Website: ulta-beauty
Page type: customer-info-address
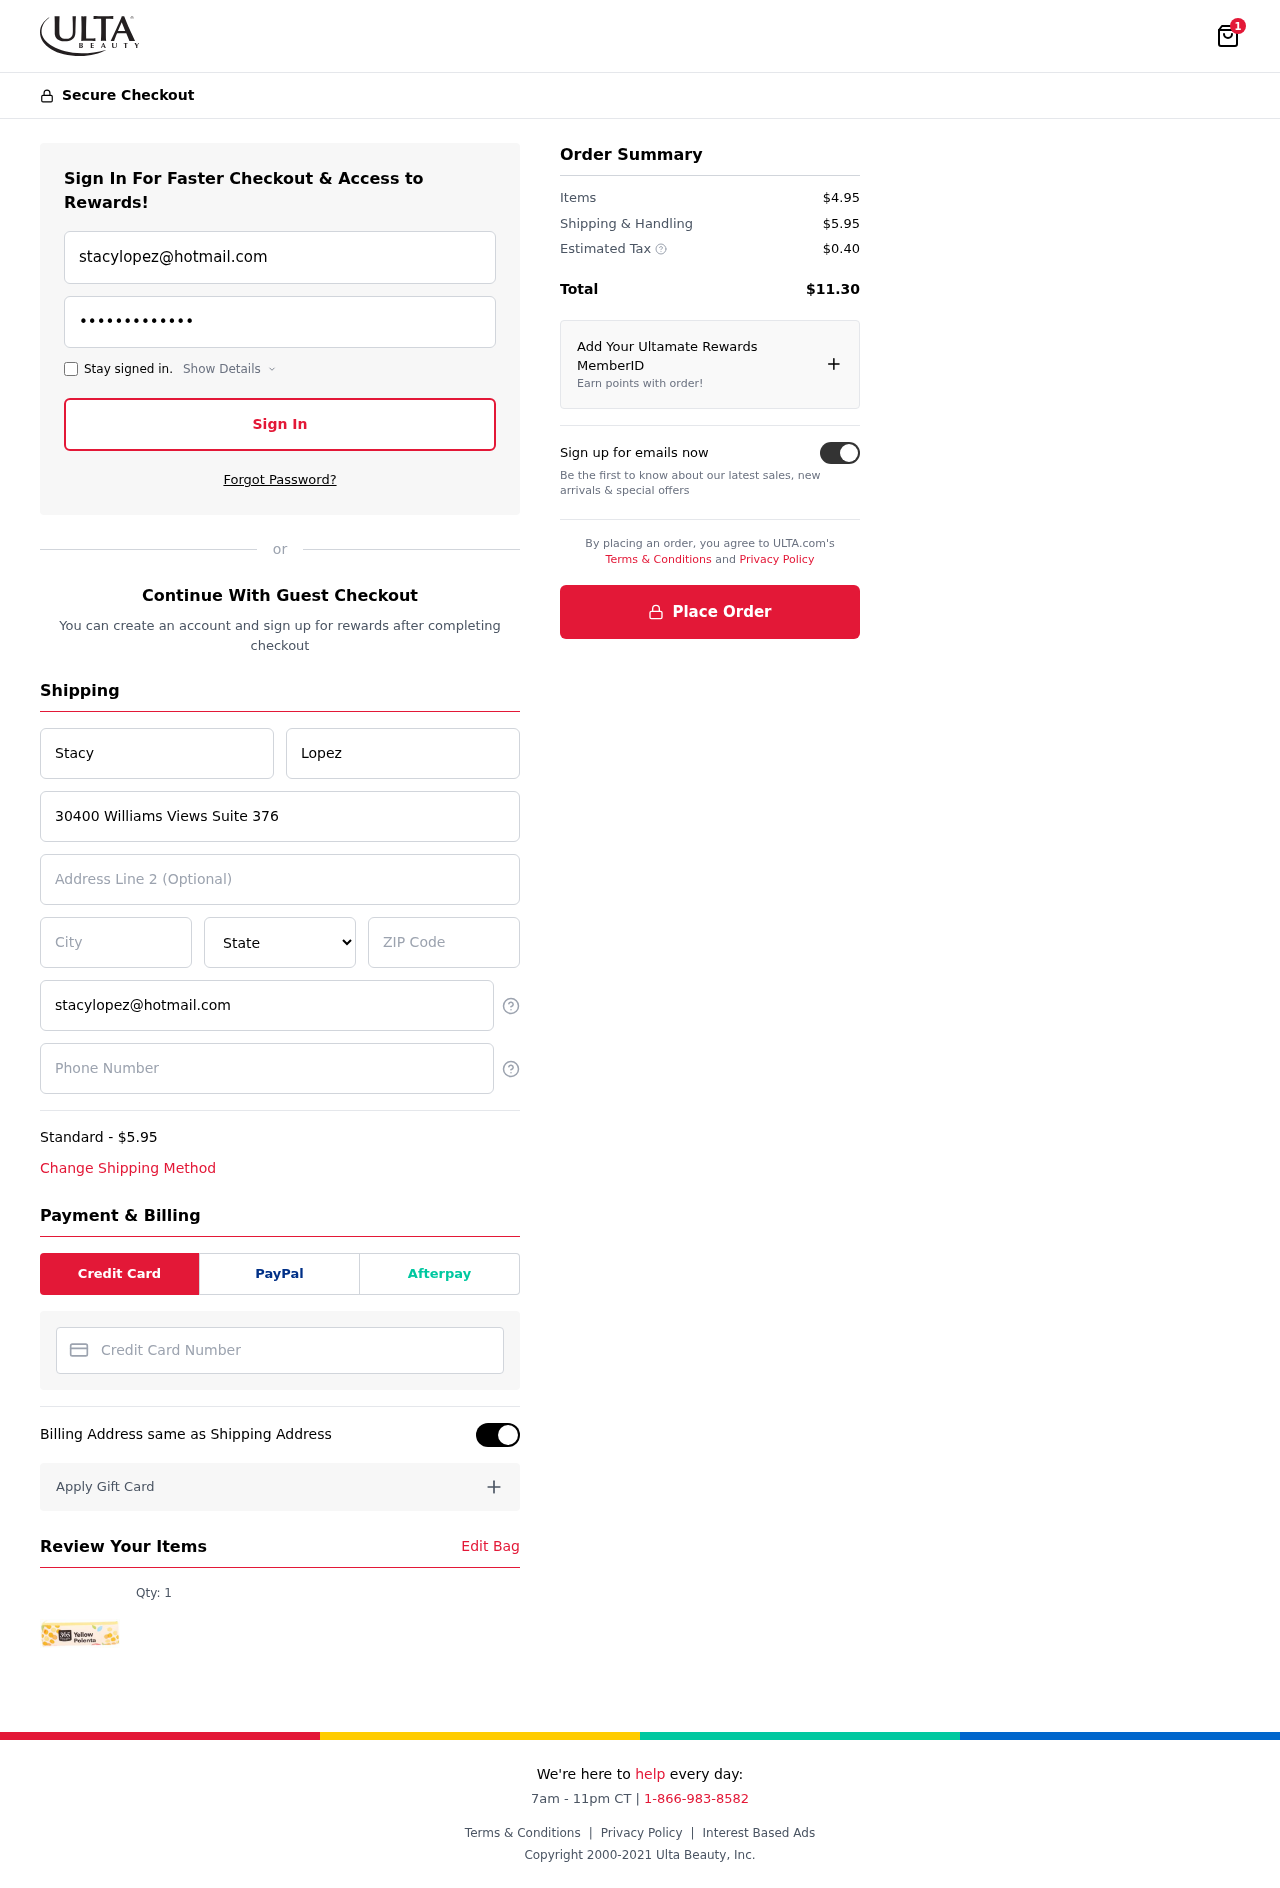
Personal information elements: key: PII_CARD_NUMBER
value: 4180 5021 6009 7688
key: PII_CITY
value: South Donna
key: PII_EMAIL
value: stacylopez@hotmail.com
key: PII_FIRSTNAME
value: Stacy
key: PII_LASTNAME
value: Lopez
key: PII_PHONE
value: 9776039831
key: PII_POSTCODE
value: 89164
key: PII_STATE
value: PW
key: PII_STREET
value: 30400 Williams Views Suite 376
Product elements: key: PRODUCT1_QUANTITY
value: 1
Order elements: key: ORDER_NUM_ITEMS
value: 1
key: ORDER_SHIPPING_COST
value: $5.95
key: ORDER_ITEMS_TOTAL
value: $4.95
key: ORDER_SHIPPING_COST2
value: $5.95
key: ORDER_TAX
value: $0.40
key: ORDER_TOTAL
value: $11.30